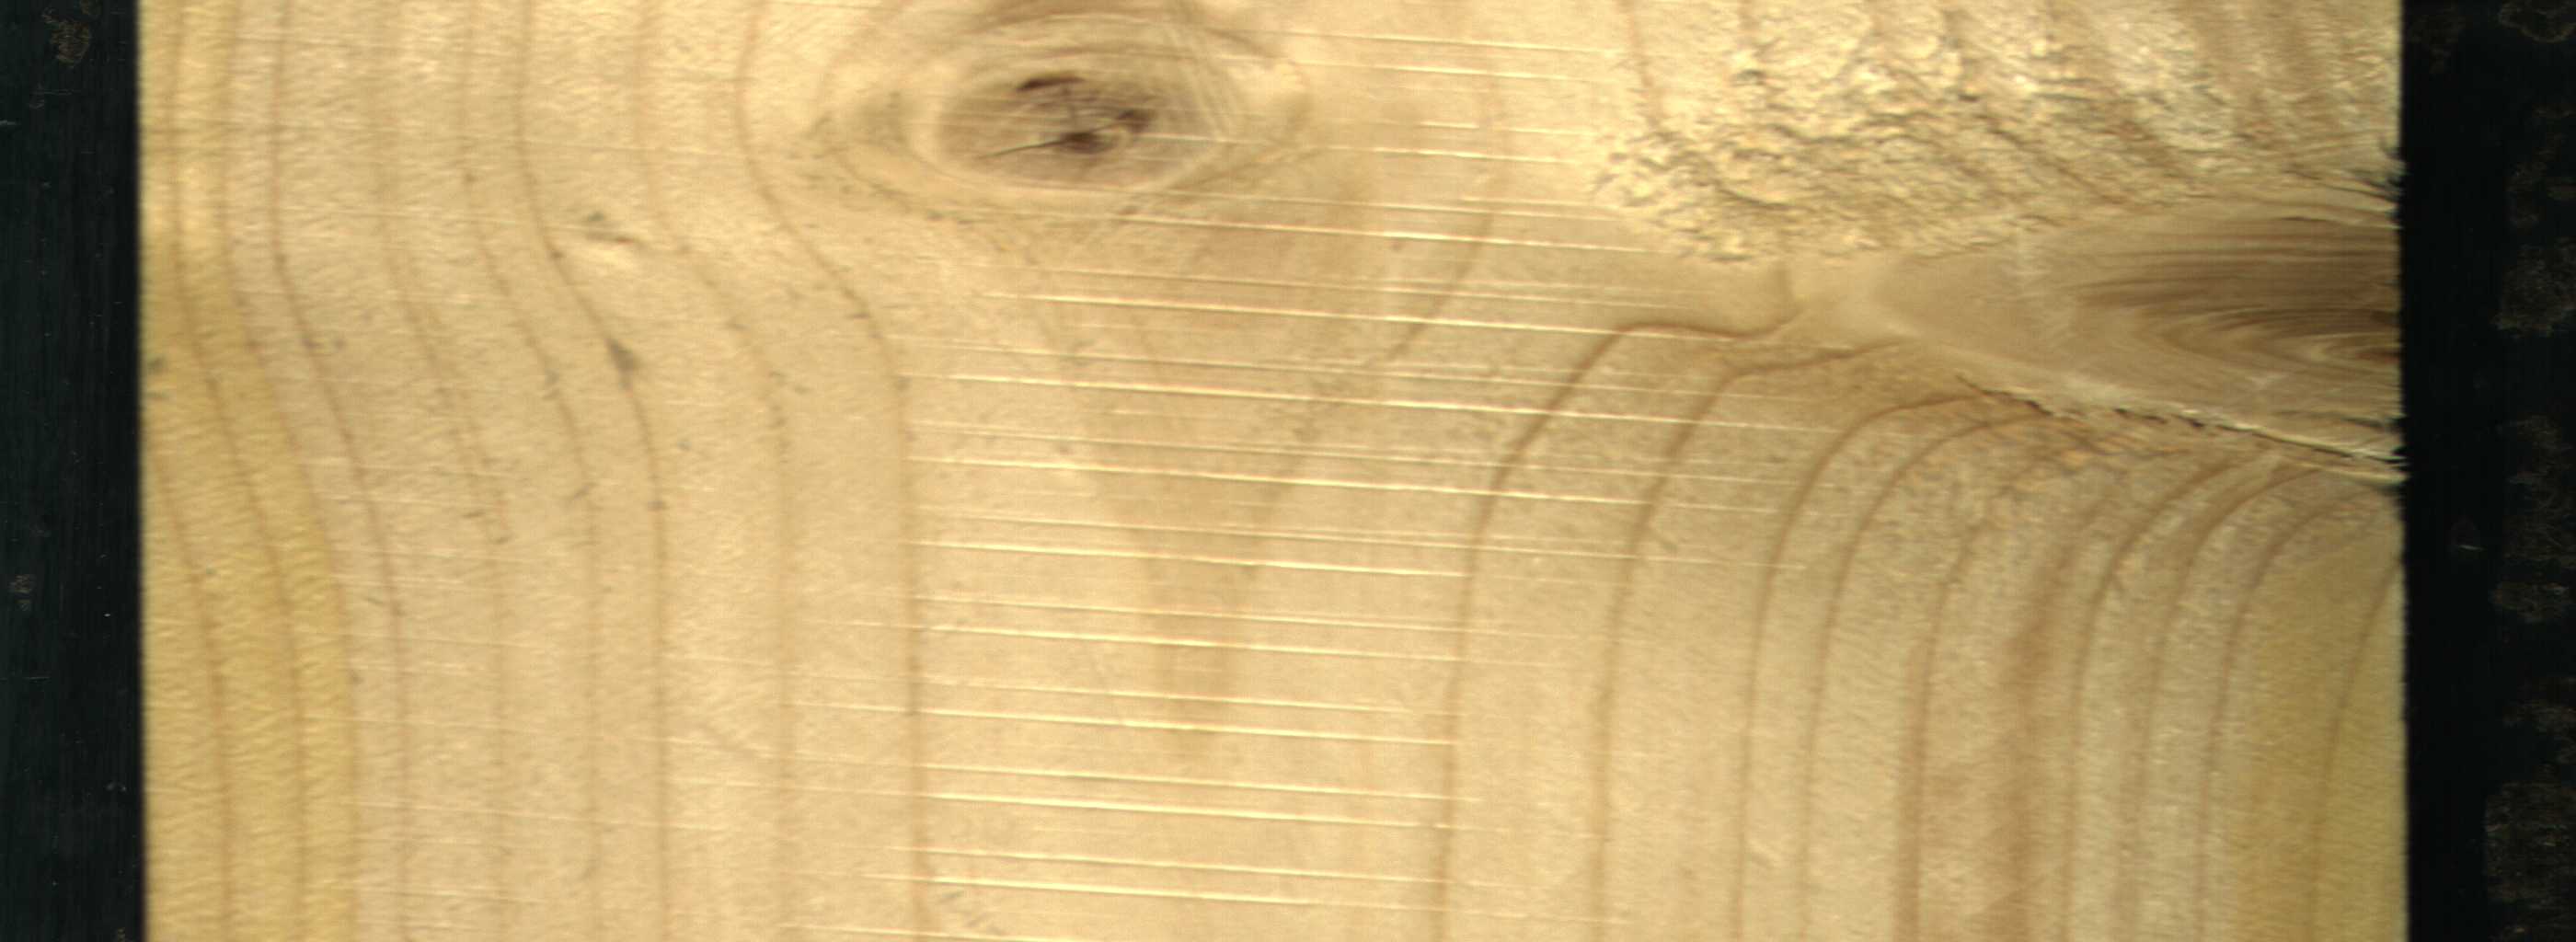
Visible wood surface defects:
Live_Knot
Live_Knot